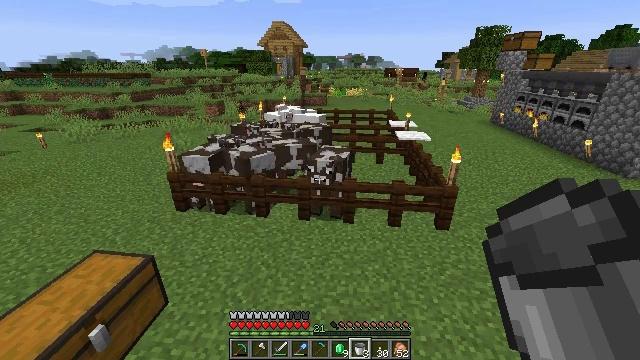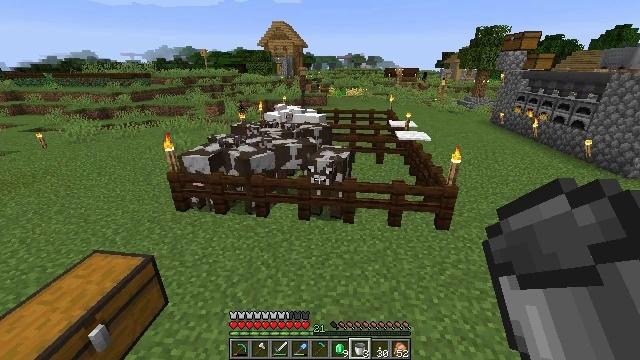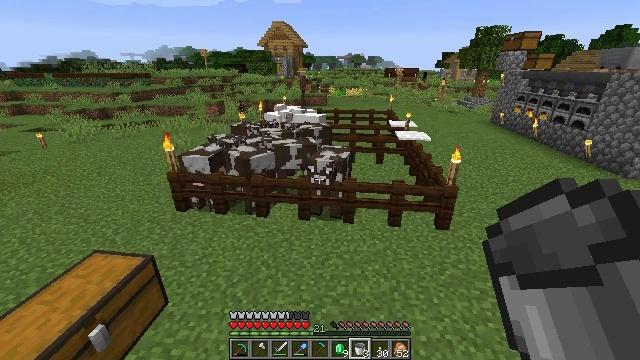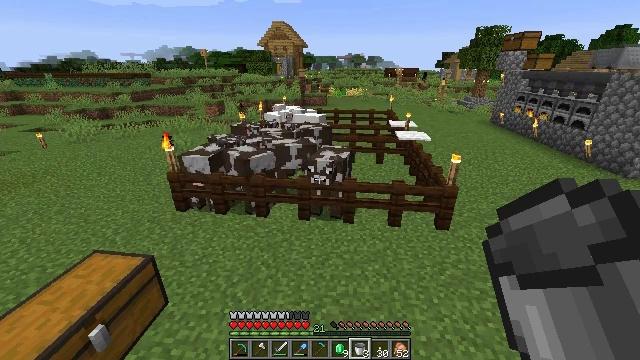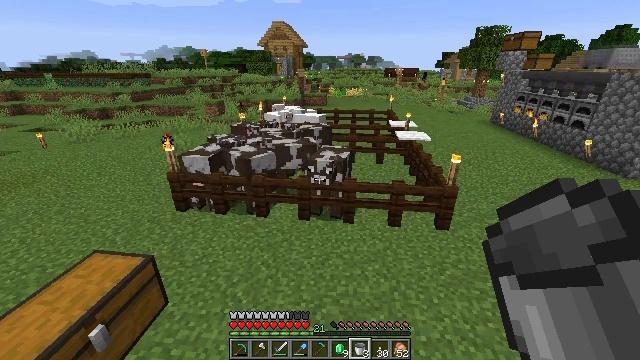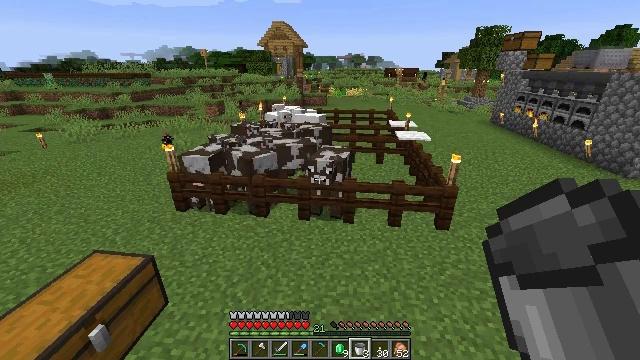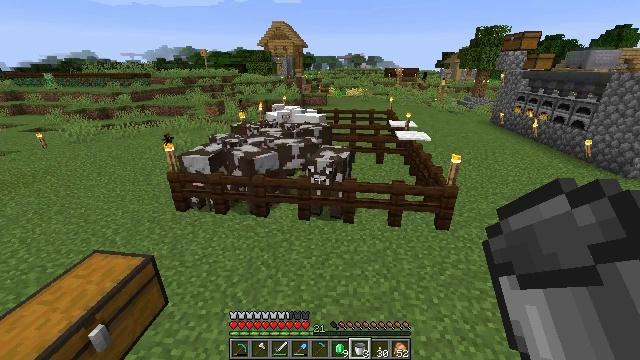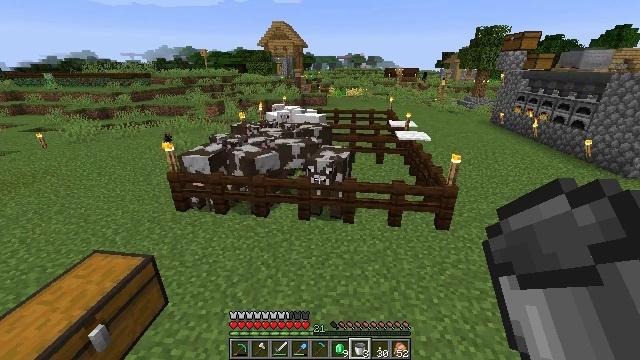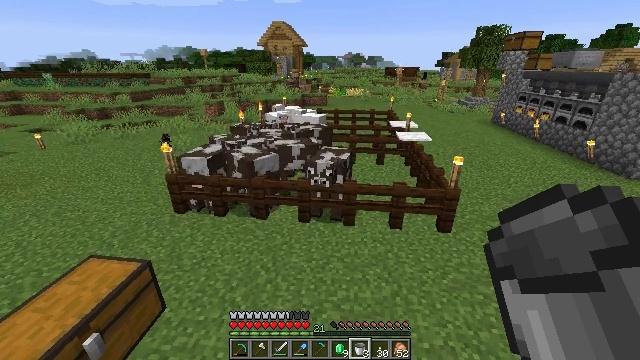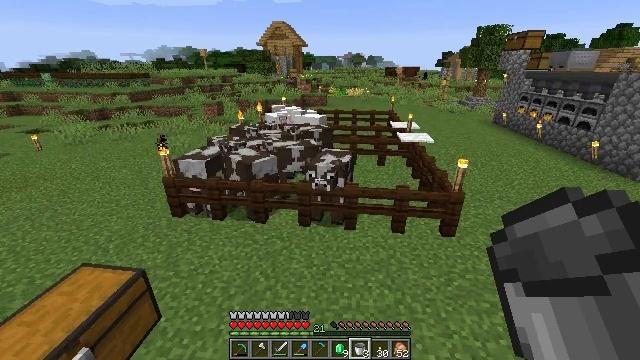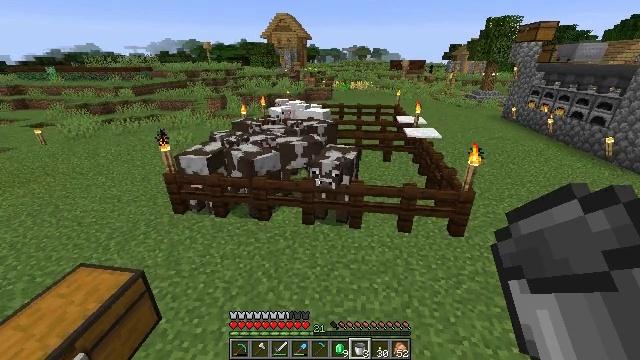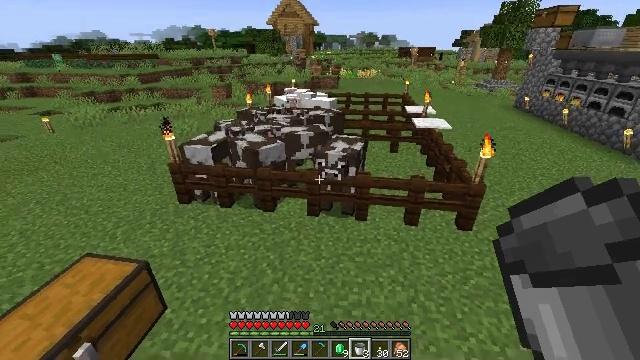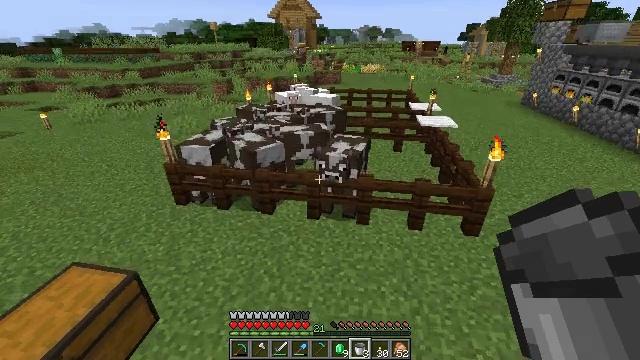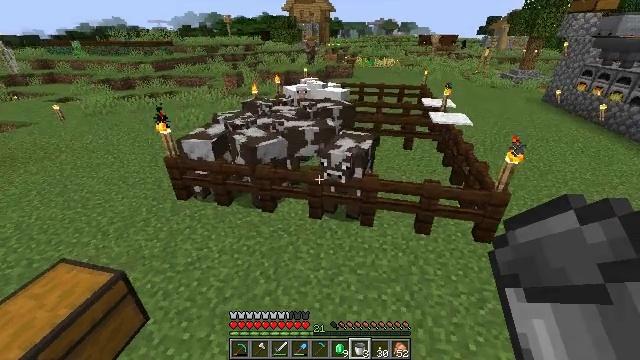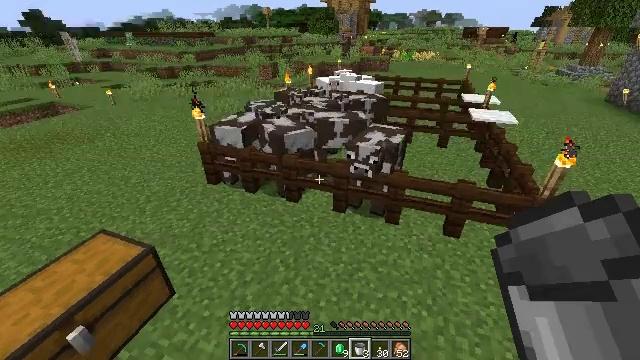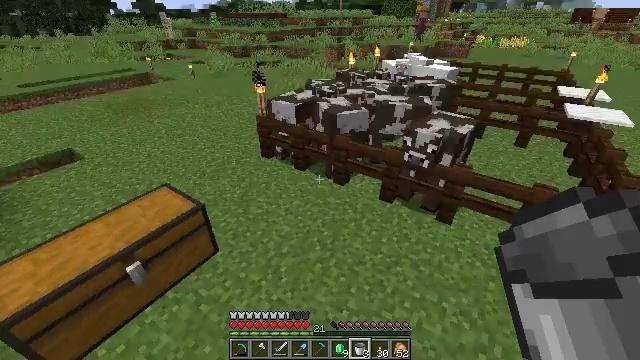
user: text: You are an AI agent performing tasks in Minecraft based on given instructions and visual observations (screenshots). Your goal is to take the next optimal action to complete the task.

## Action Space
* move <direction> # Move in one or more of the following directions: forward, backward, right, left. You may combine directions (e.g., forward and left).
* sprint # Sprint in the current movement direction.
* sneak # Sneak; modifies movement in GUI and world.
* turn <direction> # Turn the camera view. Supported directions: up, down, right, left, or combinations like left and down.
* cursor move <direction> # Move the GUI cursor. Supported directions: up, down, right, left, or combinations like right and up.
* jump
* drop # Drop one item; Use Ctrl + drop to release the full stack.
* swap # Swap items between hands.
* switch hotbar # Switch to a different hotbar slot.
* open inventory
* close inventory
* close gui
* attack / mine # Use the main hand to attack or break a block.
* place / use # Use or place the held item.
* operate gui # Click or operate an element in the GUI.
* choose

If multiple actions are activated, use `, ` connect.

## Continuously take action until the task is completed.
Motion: motion action
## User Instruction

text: Convert gold ingot into gold nugget.
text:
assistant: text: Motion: no_op
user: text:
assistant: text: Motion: no_op
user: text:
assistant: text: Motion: no_op
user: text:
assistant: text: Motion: no_op
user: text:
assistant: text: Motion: no_op
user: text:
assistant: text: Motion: no_op
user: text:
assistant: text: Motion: no_op
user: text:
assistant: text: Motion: move forward
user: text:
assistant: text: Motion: move forward
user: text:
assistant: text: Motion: move forward, turn down
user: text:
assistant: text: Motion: move forward, turn left and down
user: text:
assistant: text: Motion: move forward and move right
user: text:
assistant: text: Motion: move forward and move right, turn left and down
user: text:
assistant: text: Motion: move forward and move right, turn left and down
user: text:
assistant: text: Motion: move forward and move right, turn left and down
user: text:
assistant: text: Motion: move forward and move right, turn left and down
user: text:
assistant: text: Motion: move forward and move right, turn left and down
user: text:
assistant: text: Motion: move forward and move right, turn left
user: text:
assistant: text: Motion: move forward and move right, turn left
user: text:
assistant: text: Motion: move forward and move right, turn left
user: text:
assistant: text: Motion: move forward and move right, turn left and up
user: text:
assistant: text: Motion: move forward and move right, turn left and up
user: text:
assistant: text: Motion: move forward and move right
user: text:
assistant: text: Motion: turn right
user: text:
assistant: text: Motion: no_op
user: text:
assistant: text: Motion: no_op
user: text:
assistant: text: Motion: no_op
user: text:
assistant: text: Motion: no_op
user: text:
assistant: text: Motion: no_op
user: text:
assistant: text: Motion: no_op